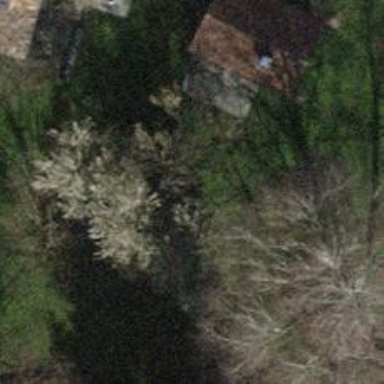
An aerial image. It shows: Single tag "natural: tree."